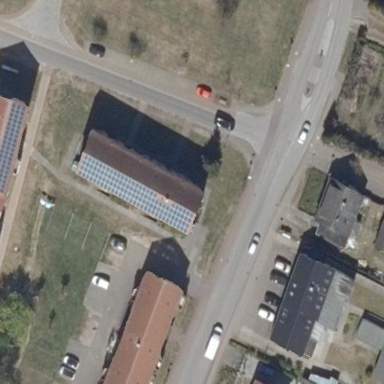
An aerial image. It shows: Building equipped with small solar photovoltaic panel for electricity generation.